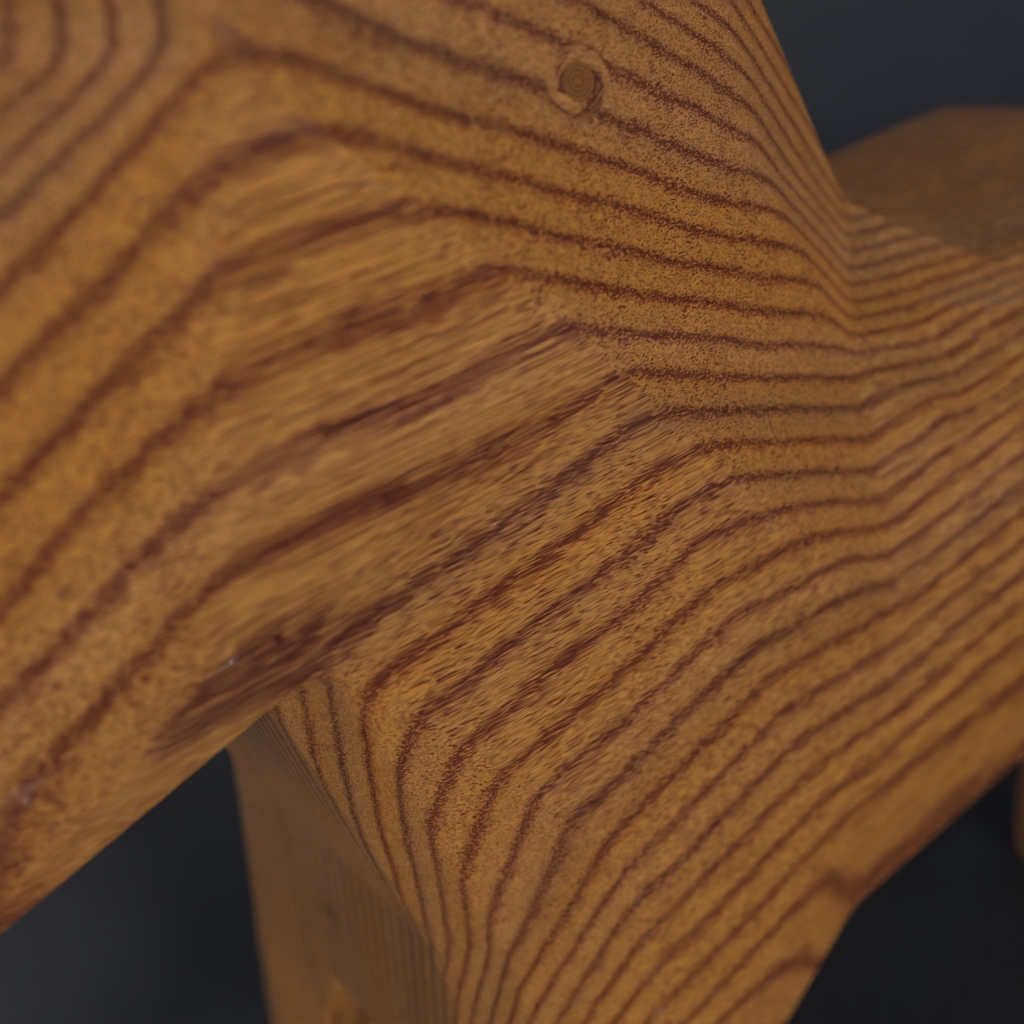
A high quality rendering of a dalahest_oak dalecarlian horse figurine made of varnished dark oak standing on a dark bathroom counter in an a clothing store with cold dimmed artificial lighting,extreme close-up from overhead view of the front right sidemacro, 50 mm, f 22